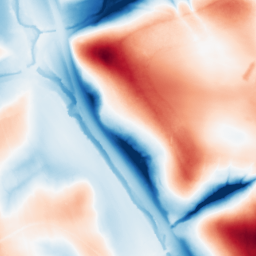
Category: classical
Decomposition family: uniform
Decomposition parameters: size: 100
Upsampling method: linear_exact
Upsampling parameters: scale: 8
Upsampling scale: 8